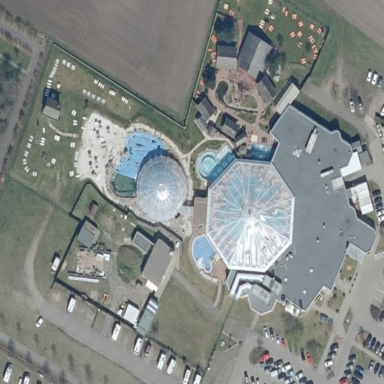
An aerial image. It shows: Public bath.